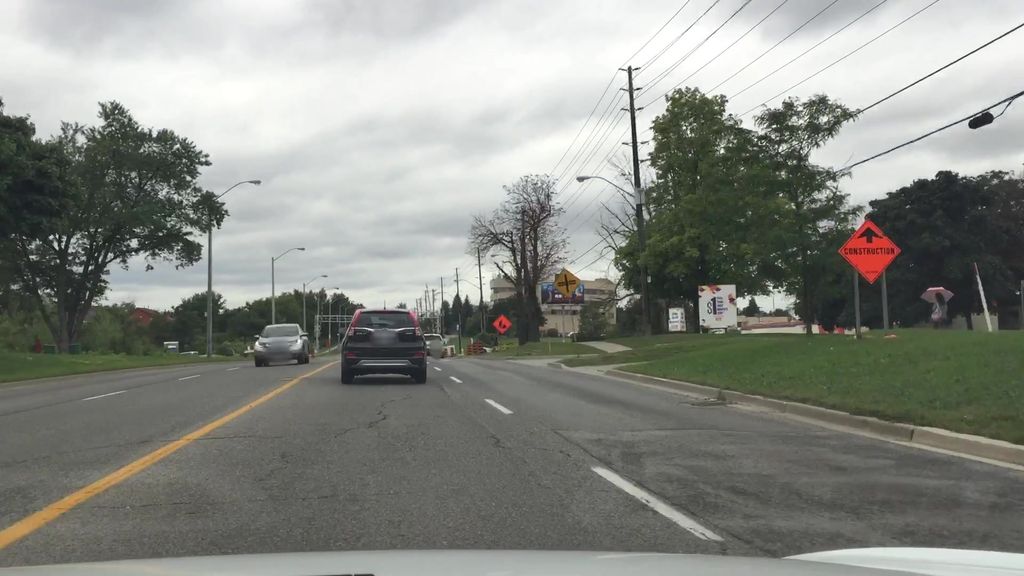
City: toronto